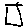
Label: square